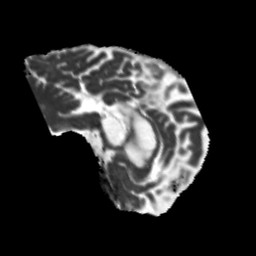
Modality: MD
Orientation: sagittal
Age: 58
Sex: male
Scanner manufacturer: siemens
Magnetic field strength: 3 T
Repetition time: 5.25 s
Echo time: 0.08 s